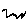
Label: zigzag